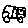
Label: car